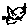
Label: cat